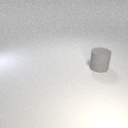
large gray rubber cylinder